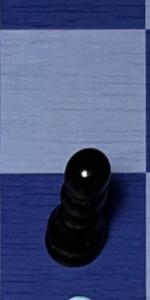
Label: Pawn_Black